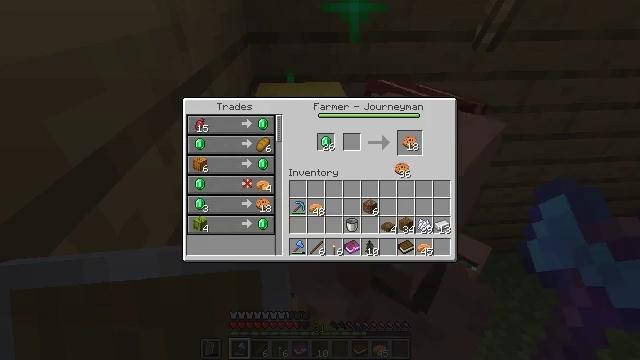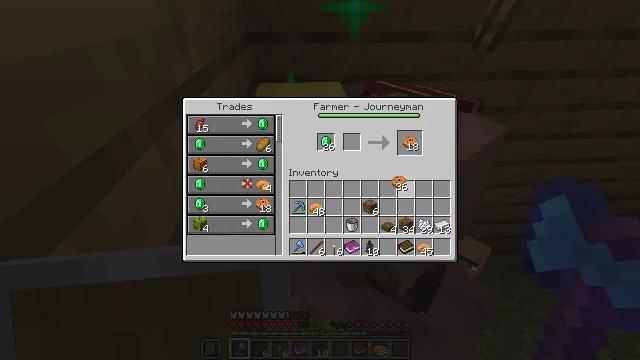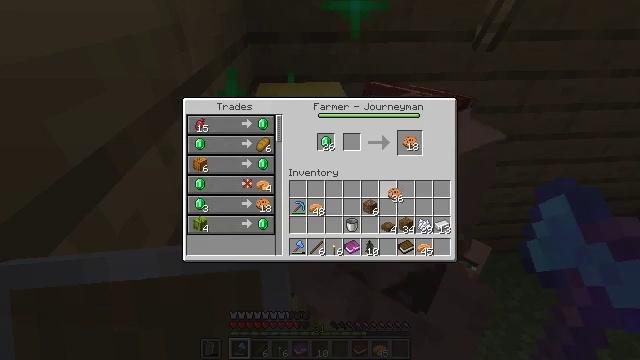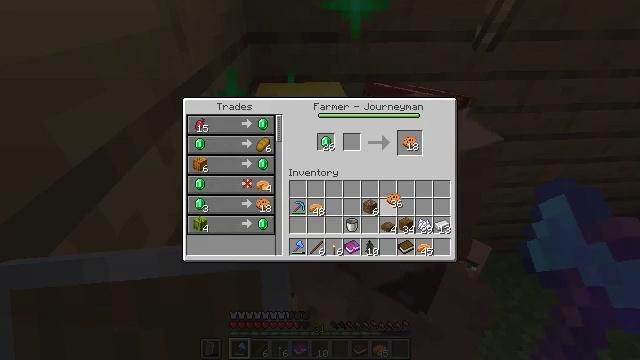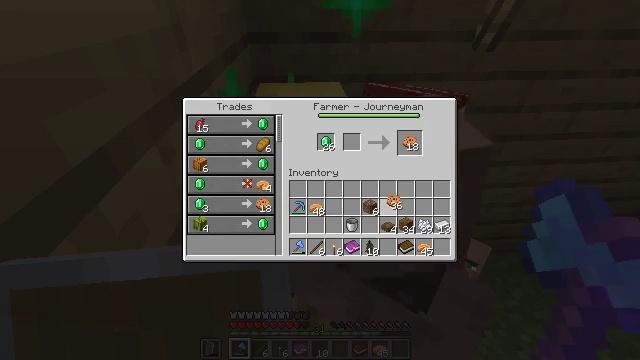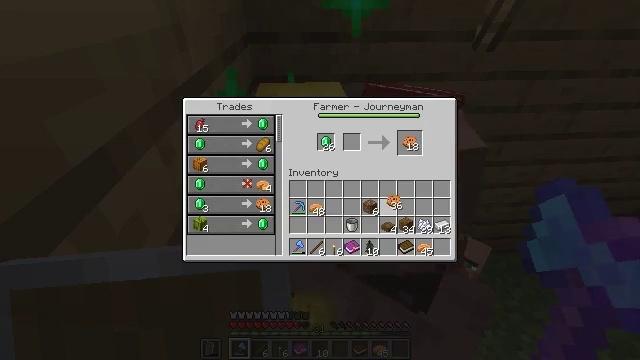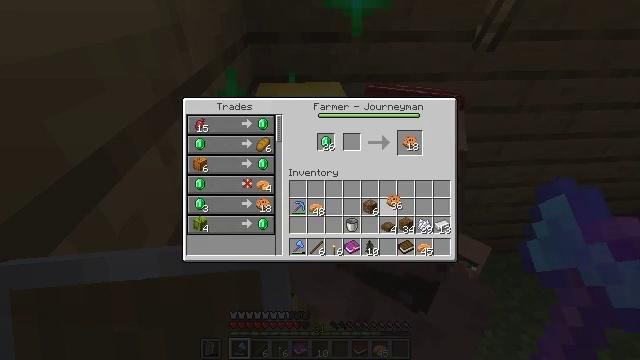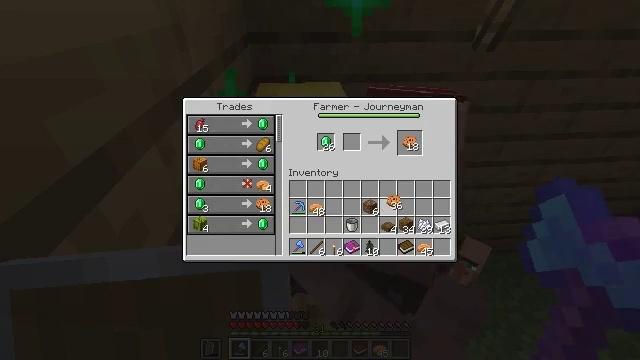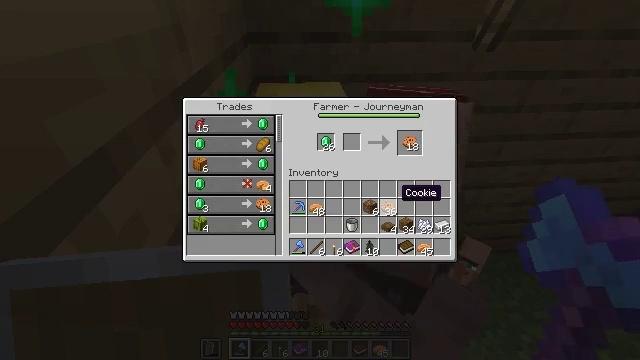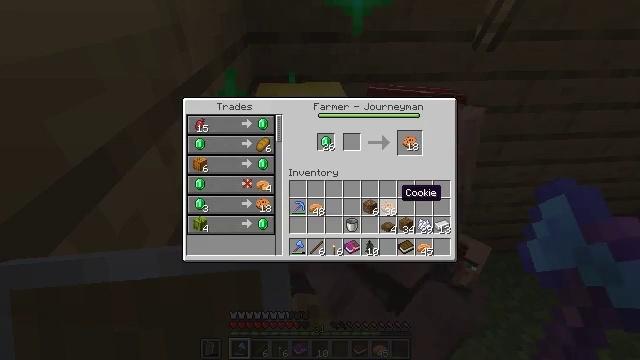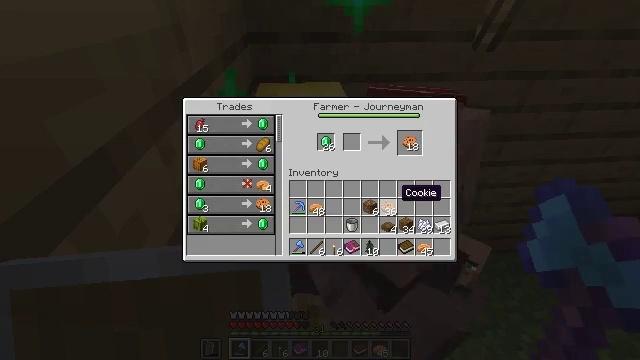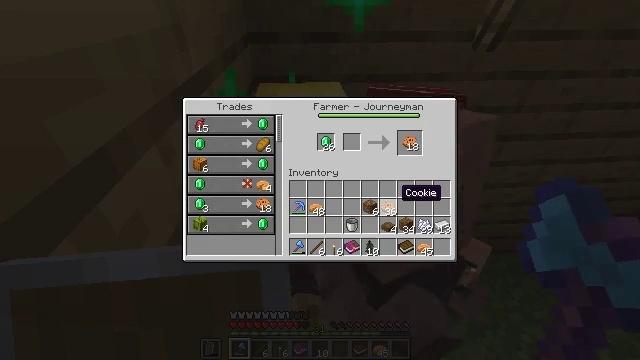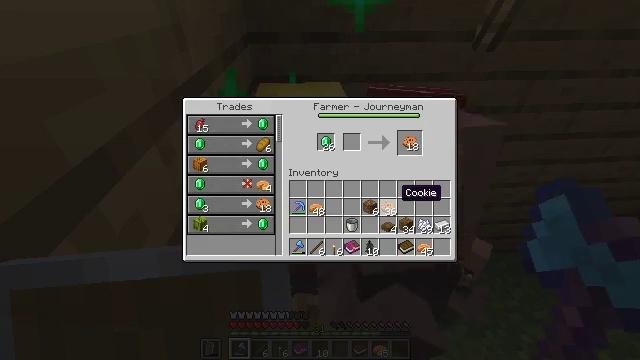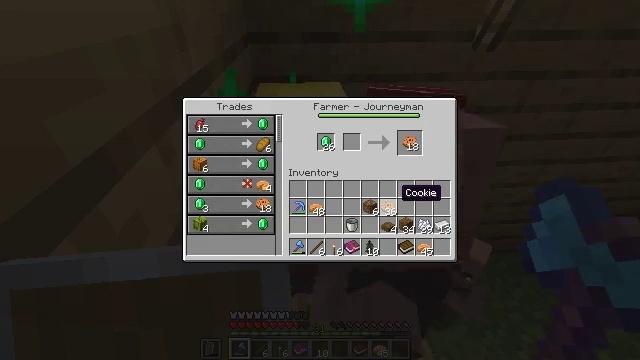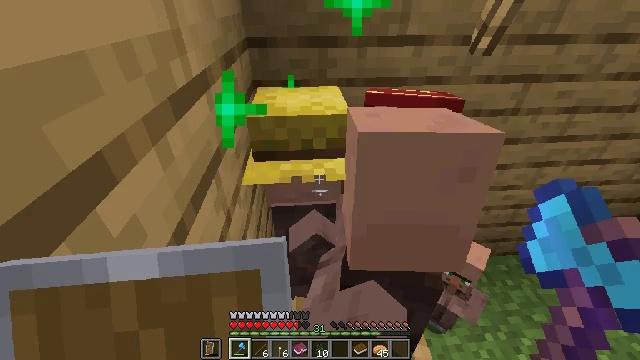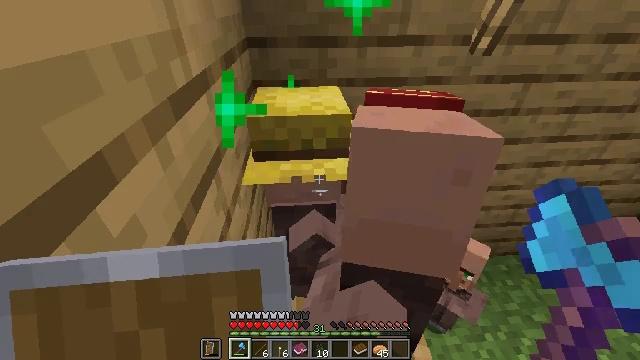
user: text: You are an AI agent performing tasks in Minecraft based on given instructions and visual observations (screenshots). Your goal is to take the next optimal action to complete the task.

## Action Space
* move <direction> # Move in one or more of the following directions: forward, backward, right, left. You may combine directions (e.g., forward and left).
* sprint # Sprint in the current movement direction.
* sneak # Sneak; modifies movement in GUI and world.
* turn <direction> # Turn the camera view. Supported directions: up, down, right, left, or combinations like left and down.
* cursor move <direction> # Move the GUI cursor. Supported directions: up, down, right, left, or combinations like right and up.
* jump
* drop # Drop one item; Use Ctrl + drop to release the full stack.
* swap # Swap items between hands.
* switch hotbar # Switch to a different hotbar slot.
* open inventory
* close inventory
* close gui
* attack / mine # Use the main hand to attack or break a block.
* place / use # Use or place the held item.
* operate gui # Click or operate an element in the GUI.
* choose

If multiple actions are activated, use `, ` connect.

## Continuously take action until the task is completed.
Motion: motion action
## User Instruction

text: Create a suspicious stew with dandelion.
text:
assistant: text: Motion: cursor move down, open gui
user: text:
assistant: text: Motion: cursor move down
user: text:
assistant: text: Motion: no_op
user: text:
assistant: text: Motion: no_op
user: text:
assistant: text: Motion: operate gui
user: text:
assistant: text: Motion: operate gui
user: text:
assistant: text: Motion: operate gui
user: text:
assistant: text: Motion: no_op
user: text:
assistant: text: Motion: no_op
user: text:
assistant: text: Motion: no_op
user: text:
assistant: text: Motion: no_op
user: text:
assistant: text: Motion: no_op
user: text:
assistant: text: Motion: no_op
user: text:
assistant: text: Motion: no_op
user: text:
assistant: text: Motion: close gui
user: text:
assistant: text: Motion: open inventory
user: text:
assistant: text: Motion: open inventory
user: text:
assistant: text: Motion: no_op
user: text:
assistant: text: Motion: no_op
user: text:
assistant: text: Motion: move back, turn down
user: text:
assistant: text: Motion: move back
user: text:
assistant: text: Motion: move back, turn left
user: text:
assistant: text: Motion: no_op
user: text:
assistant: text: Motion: no_op
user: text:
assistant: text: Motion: no_op
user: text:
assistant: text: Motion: no_op
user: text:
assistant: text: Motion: no_op
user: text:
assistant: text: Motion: no_op
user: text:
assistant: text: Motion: no_op
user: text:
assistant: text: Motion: no_op